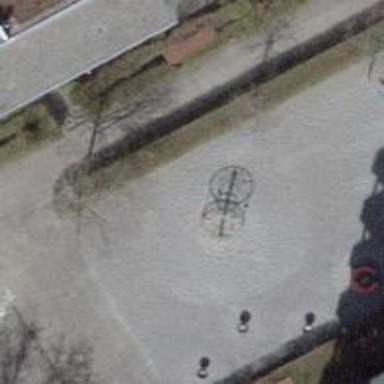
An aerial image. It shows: Playground featuring climbing frame.